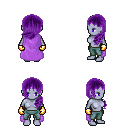
a pixel art fantasy rpg character, female body template, dark elf, purple skin, lavender cape, teal pants, purple left-swept hairstyle, gold gloves, four views (front, back, left, right), 2x2 character sprite sheet, small pixel art, hard edges, no anti-aliasing